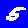
Digit: 5